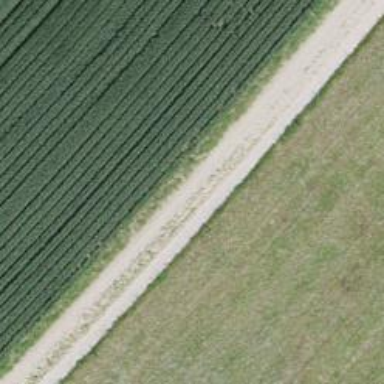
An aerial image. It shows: Unpaved track with grade3 tracktype.